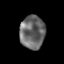
Tissue: prostate
Cell type: T cells
Senescence score: 0.3022
Nuclear area (px): 816
Mean DAPI intensity: 105.132